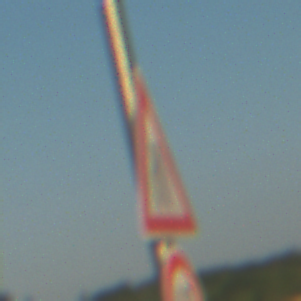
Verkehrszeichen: EinseitigVerengteFahrbahnLinks
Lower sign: Geschwindigkeit40
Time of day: SunriseSunset
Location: Outdoor (Beach)
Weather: Clear
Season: NotSpecified
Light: Natural